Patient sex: F
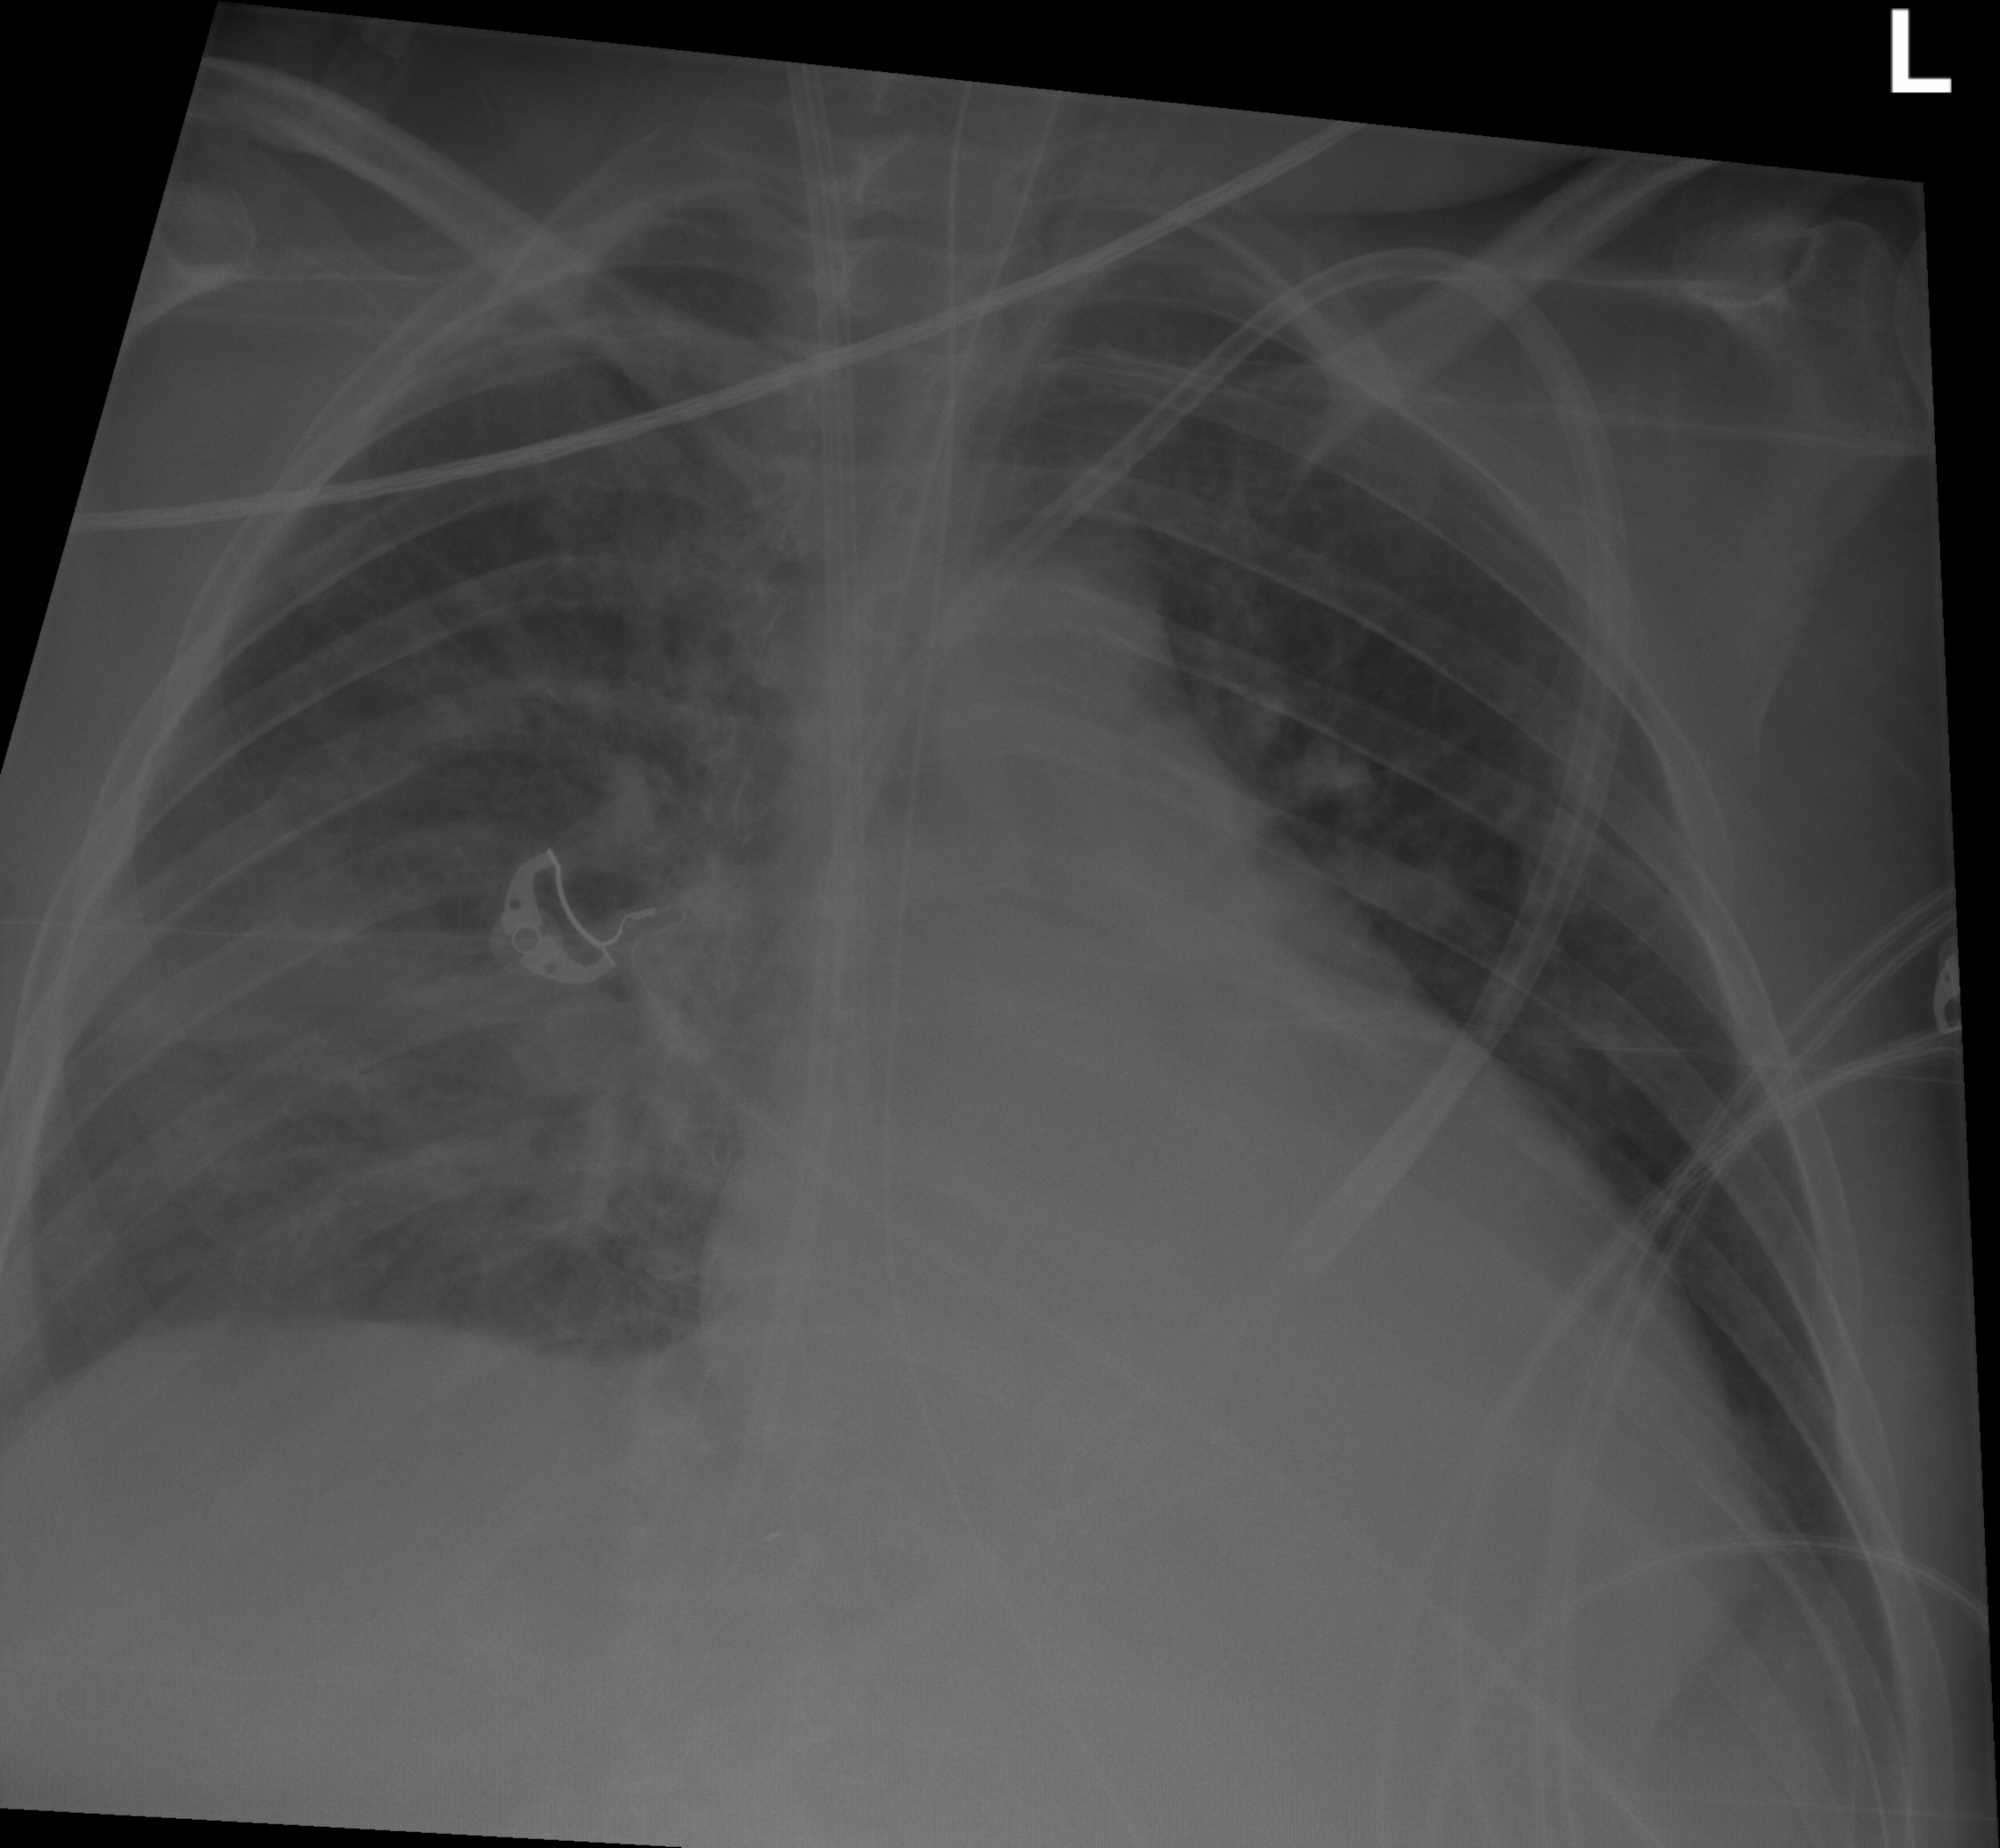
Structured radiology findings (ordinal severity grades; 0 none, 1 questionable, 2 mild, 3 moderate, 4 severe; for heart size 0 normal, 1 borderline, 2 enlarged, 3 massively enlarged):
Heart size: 1
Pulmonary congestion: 0
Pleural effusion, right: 0
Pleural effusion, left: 0
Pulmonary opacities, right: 2
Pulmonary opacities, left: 0
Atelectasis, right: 2
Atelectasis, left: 2